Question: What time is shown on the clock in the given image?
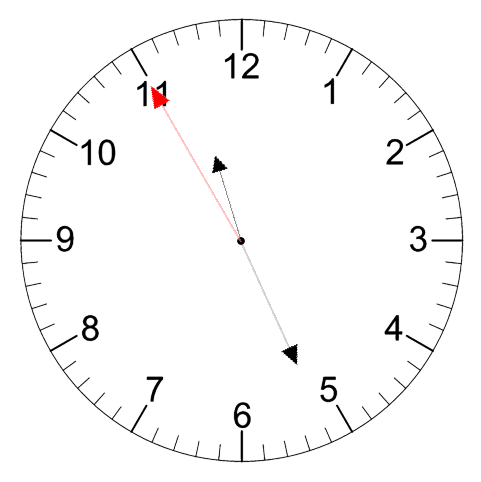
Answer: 11:25:55